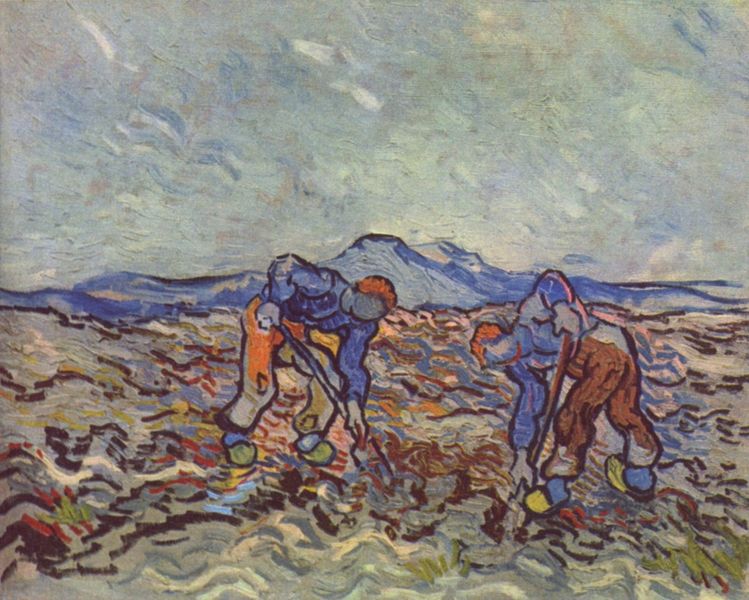
Titel: Bauern bei der Arbeit
Künstler: Vincent van Gogh
Standort: New York (New York)
Institution: Collection M.W. Haft
Schlagwörter: berg, blau, gemälde, himmel, weiß, wolken, gelb, grün, impressionismus, landschaft, menschen, bewegung, braun, bunt, geste, grau, haar, hell, hintergrund, licht, männer, orange, schwarz, gras, rot, schnee, wiese, hemd, hose, mütze, gesicht, kleidung, holland, hände, erde, feld, ferne, horizont, natur, weide, boden, millet, haare, arbeit, bauern, hellblau, welle, wellen, zwei, schuhe, fischer, hosen, moderne, acker, arbeiten, ernte, feldarbeit, furchen, berge, farben, gebirge, bergkette, violett, linien, herbst, van gogh, rand, arbeiter, figuren, blue, men, oil, people, red, white, black, country, expressionism, face, gray, green, hair, modern, painting, yellow, kraft, jaune, vert, picture, pink, two, brown, wooden, knie, relismus, bauer, bücken, gogh, provence, linie, watt, linear, kontur, loch, konturen, pantoffel, werkzeug, feldrand, kartoffel, clouds, man, sky, rouge, sombre, background, field, hill, hills, landscape, mountain, mountains, nature, netherlands, red hair, sand, sea, water, horizon, ackerbau, landwirtschaft, gebückt, graben, torf, braune, autumn, flat, grass, light, dusk, garden, plants, drawing, brush strokes, brushstroke, cezanne, color, impressionism, post-impressionism, line, birds, soleil, ciel, paysage, faces, pair, hacke, schaufel, spaten, stechen, leaning, movement, paysan, beach, oragne, abstract, bright, vincent, dirt, outside, peasants, rural, two people, bleu, montagne, holzschuhe, herd, paysans, sabot, sabots, blu, day, campagne, champ, schippen, postimpressionismus, impressionist, ductus, ink, colorful, colors, colourful, colours, ground, back, bent, crop, pants, shoe, shoes, nuage, nuages, expressionisme, landwirt, bleue, lines, motion, müll, farm, farmer, ble, fermier, schaufeln, agriculteur, terre, travail, figure, pale, geräte, herbe, impressionnisme, tourment, strong, coulds, ochre, paint, vague, vagues, dutch, genre, umgraben, soil, work, working, farmers, clogs, land, trousers, extérieur, pant, worker, bras, hommes, blank, shirt, muscle, gemäld, grave, pantalon, pantalons, workers, agrar, harke, arbeitskleidung, dig, earth, gerätschaften, bending, postimpressionist, vincent van gogh, vincent van, sud, roux, gardening, mélancolie, eigen, fauvisme, countryside, agriculture, hoe, jähten, pointilism, personen, aix, sainte victoire, post impressionnisme, été, farming, labor, wooden shoes, gren, cleaning, forks, persons, mont, blade, bêchage, bêche, bêcher, charakteristish, chovel, condition paysanne, courbés, digging, dur, ffalten, fourche, hoes, labeur, labour, labourer, landscape\, mannmänner, ondulations, pats, pelle, planting, récolte, shovel, sinuosités, solzschuhe, tow, travailleurs, typisch, weeding, wollsocken, arles, brushwork, harvest, two men, plough, wavy, plow, berge himmel, schwarze linien, crops, famers, bauern arbeit, bent over, muscels, painterly, workmen, shovels, oil paint, 1908, field work, spades, starry night, faceless, pick, alex, sweater, san, excavation, spade, payson, beuer, schuafel, laboureurs, travaux des champs, pâte, diggers, red head, laboureur, salopette, shuffle, shirts, shirtless, #spaten, jackrre, montain, travailleur, marinier, van, gleeners, ortange, smeared, brown pants, bleu gris travail champ volcan roux sabots pelles, penche, garish, digging], pelles, creuser, daytime, backs, hent, stoop, stooping, beachdigging, potatoes, sowing, expressivism, bêches, no faces, hogh, plowers, gravediggers, moont ventoux, luberon, 1910, hardwork, hoeing, blou, feldbau, wooden shoe, sigging, bauern feldarbeit